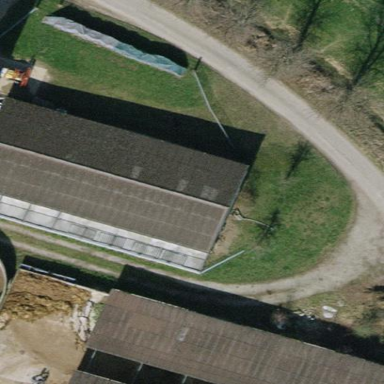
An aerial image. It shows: Farm auxiliary building with gabled roof.